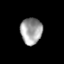
Tissue: lung
Cell type: Epithelial cells
Senescence score: 0.1821
Nuclear area (px): 563
Mean DAPI intensity: 159.385